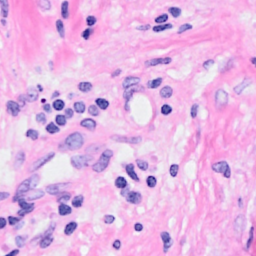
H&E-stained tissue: Breast